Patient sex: M
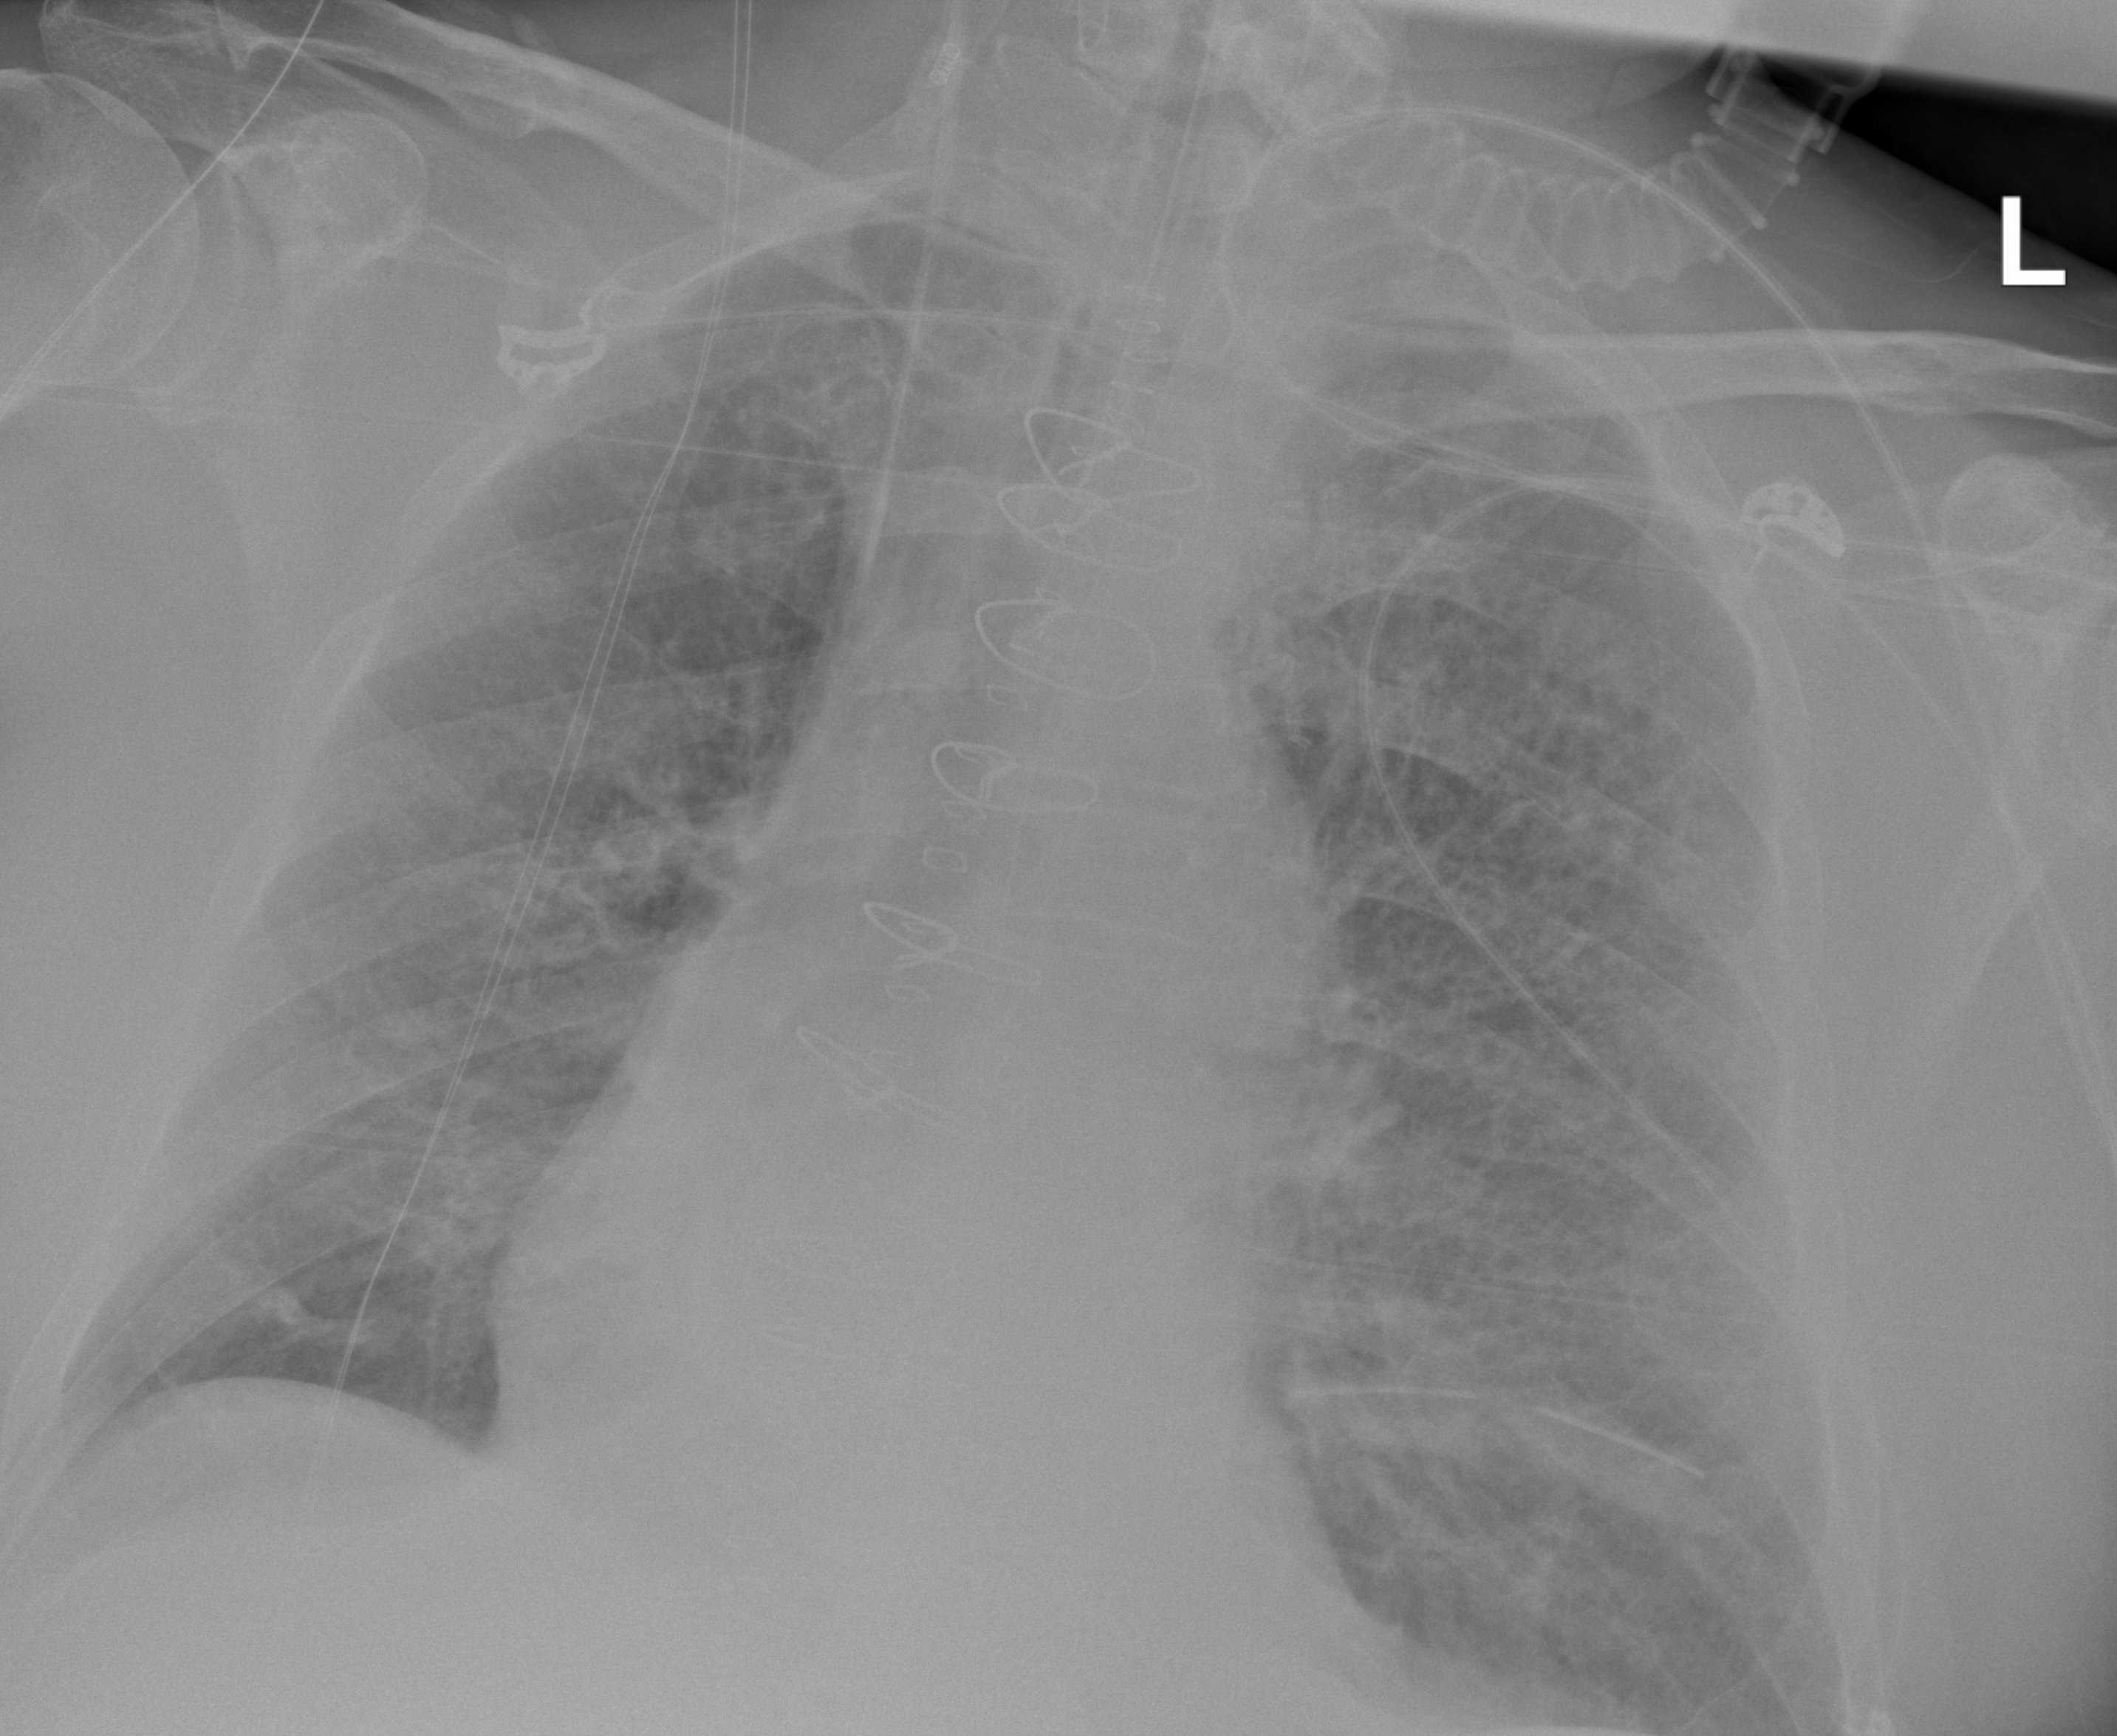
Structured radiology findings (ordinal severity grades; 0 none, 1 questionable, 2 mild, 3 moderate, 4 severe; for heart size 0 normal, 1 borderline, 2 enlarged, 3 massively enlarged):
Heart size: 1
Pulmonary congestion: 0
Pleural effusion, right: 0
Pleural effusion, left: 1
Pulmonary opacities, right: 3
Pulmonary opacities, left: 3
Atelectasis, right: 0
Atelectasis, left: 2